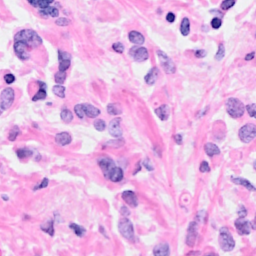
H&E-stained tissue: Breast